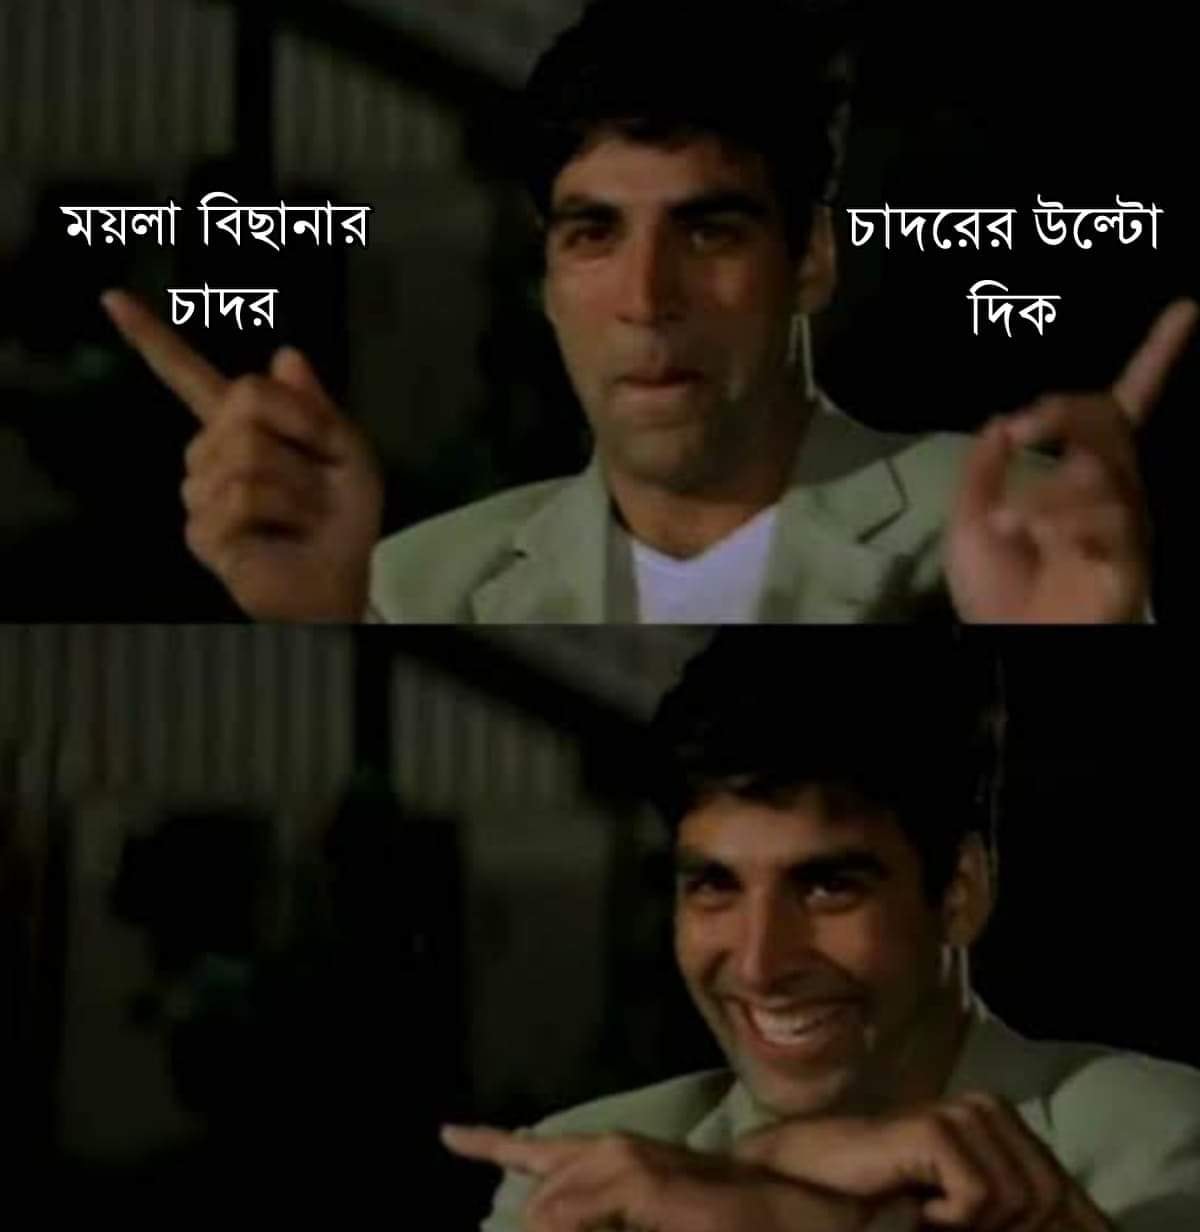
Caption: ময়লা বিছানার চাদর     চাদরের উল্টো দিক
Label: non-hate